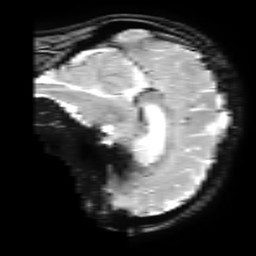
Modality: T2starw
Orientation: sagittal
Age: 29
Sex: female
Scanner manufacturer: ge
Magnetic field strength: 3 T
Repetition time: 0.65 s
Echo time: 0.02 s